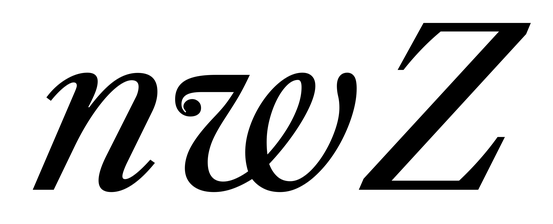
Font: LibreCaslonText-Italic_Italic